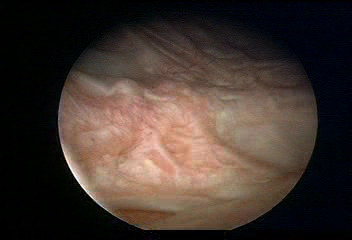
Modality: WLC
Class: Normal mucosa
Bladder cancer association: No